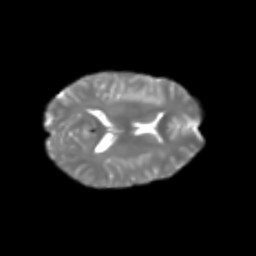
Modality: T2w
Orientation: axial
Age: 31
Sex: female
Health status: healthy